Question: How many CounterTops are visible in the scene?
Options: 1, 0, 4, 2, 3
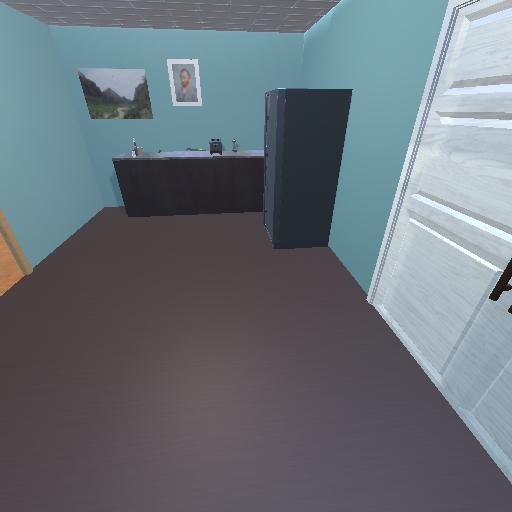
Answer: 1